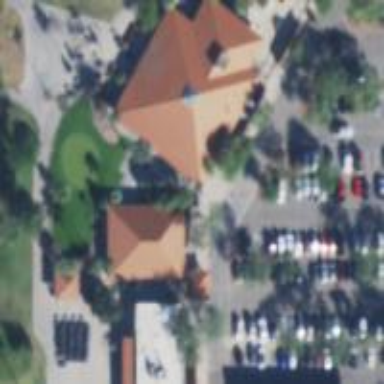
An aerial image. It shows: Restaurant located in building that serves as clubhouse for golf club.